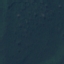
Land use / land cover class: Forest